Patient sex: M
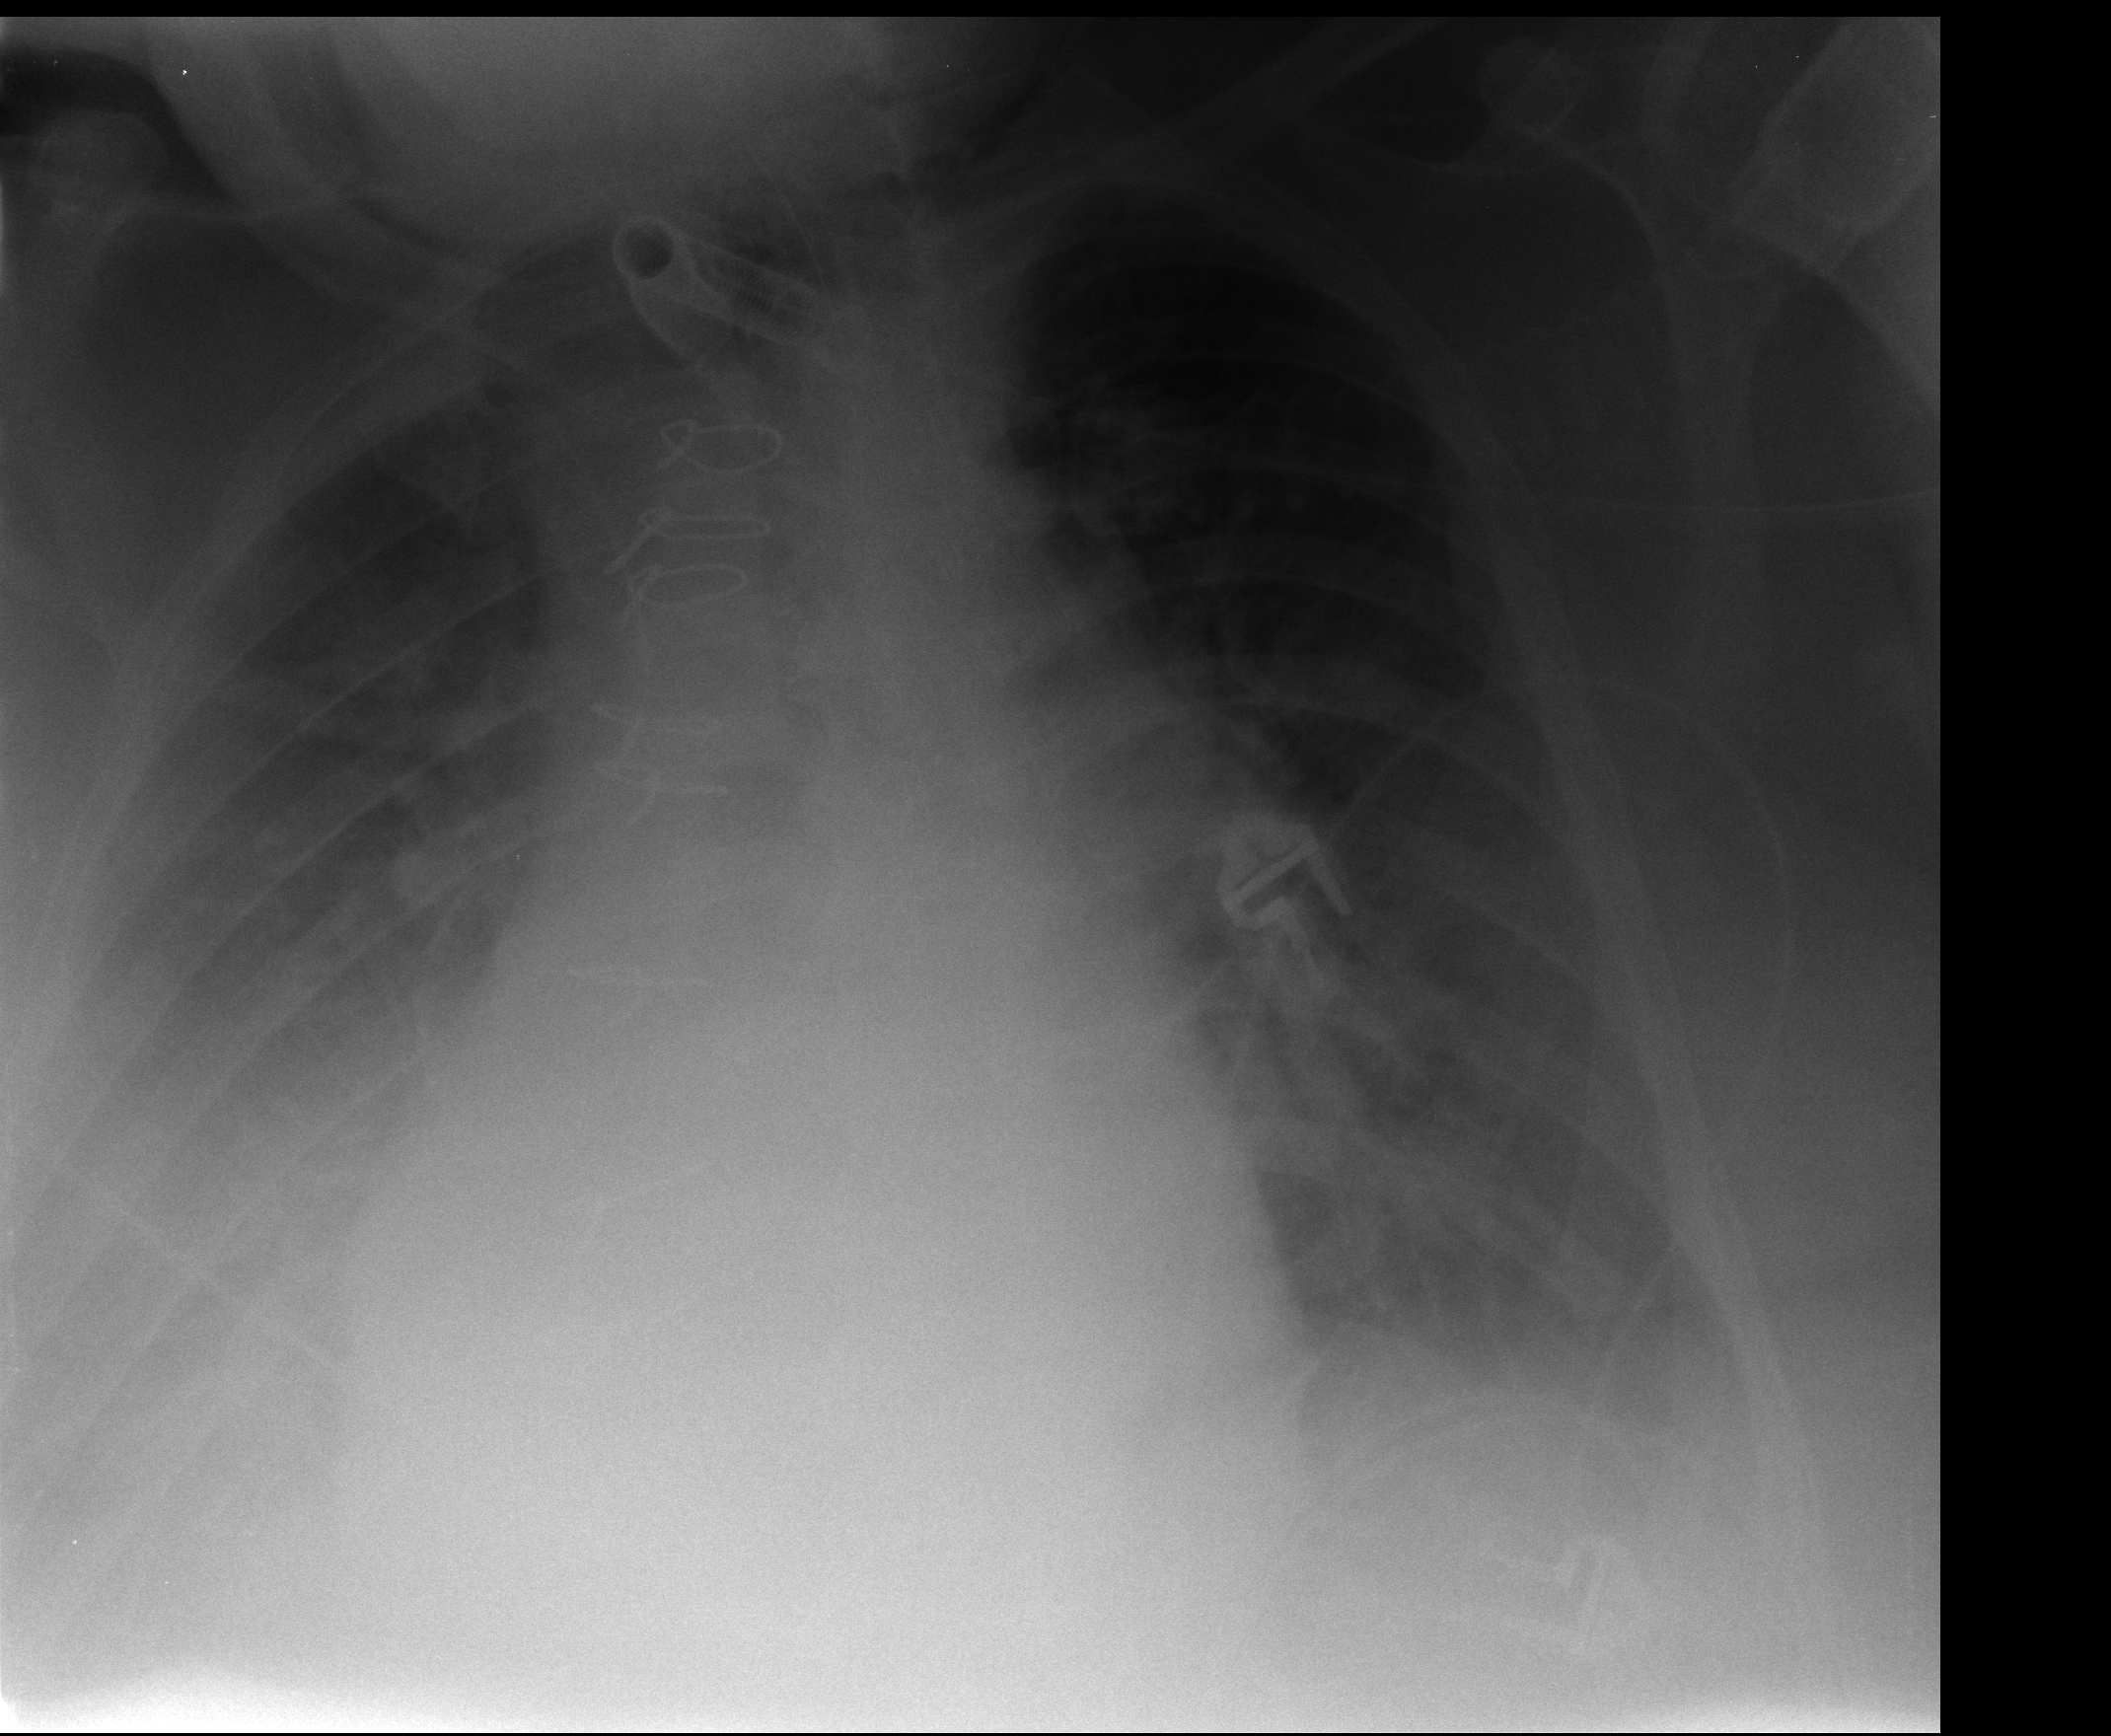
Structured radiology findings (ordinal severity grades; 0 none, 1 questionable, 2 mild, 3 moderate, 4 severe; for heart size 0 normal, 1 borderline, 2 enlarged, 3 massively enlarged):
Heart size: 2
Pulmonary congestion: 3
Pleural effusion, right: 3
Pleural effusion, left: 2
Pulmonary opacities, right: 2
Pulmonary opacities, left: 0
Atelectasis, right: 3
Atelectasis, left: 2